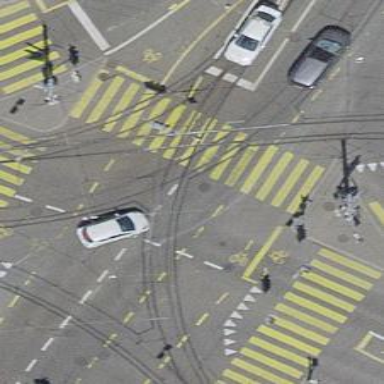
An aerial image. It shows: Tram level crossing on railway.